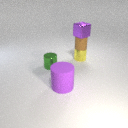
small yellow metal cylinder behind large purple rubber cylinder